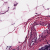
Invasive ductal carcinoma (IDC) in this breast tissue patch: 1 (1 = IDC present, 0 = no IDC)